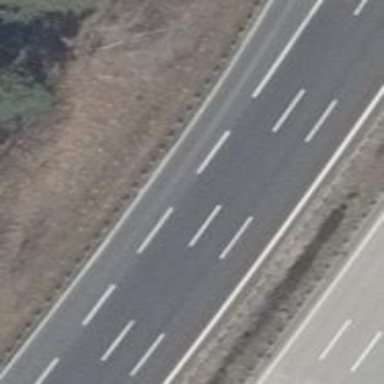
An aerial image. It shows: Motorway with concrete surface.